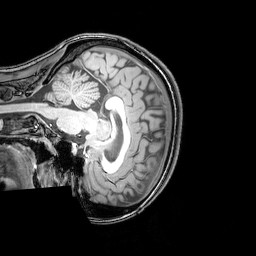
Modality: T1w
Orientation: sagittal
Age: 24
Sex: female
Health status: healthy
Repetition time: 0.081 s
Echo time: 0.037 s